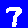
Digit: 7